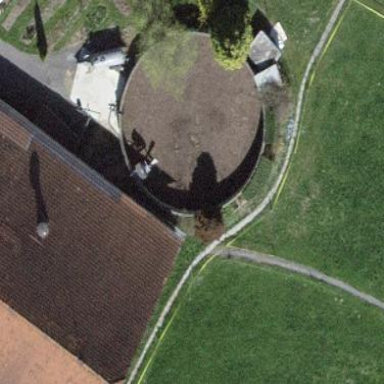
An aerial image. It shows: Silo.